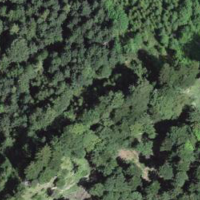
EUNIS habitat code: 44
Species observed at this site:
Alnus glutinosa